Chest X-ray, PA view. Patient: 21 years old, sex M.
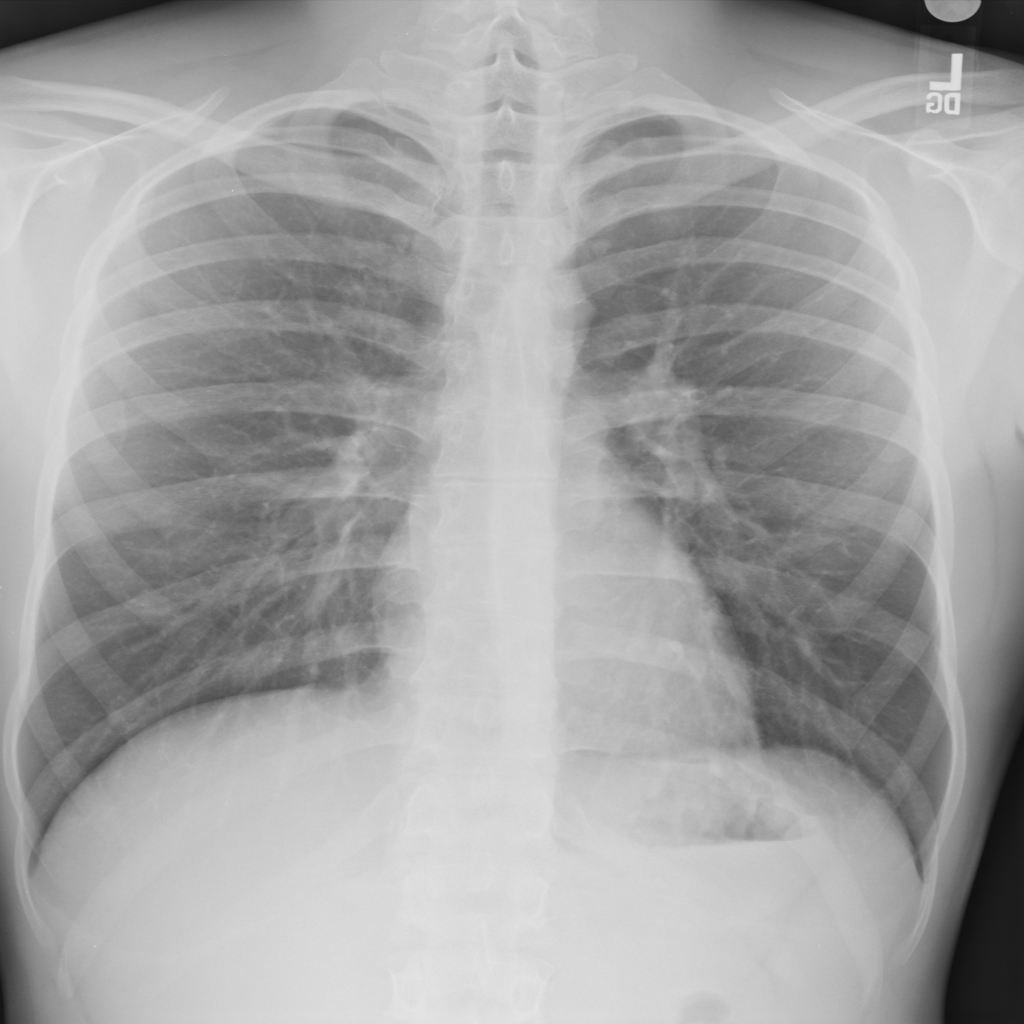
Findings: No Finding